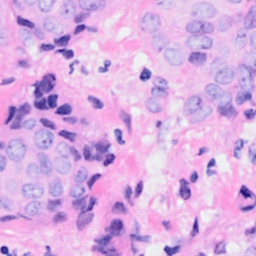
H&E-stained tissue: Breast